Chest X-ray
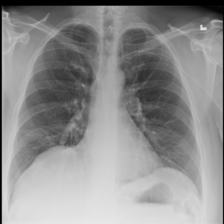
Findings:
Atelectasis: negative
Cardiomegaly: negative
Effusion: negative
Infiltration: negative
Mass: negative
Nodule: negative
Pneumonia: negative
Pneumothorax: negative
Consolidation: negative
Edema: negative
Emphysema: negative
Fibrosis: negative
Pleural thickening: negative
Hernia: negative